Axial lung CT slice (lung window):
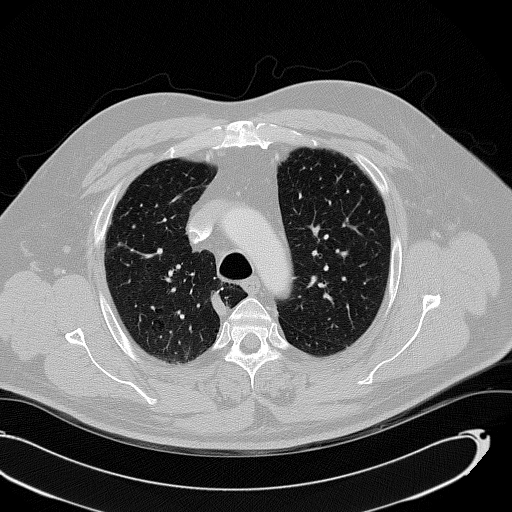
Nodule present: no